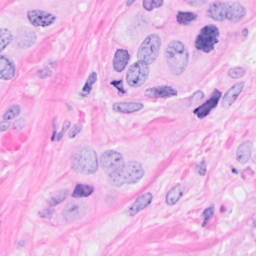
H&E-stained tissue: Breast